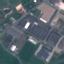
Land use / land cover class: Industrial